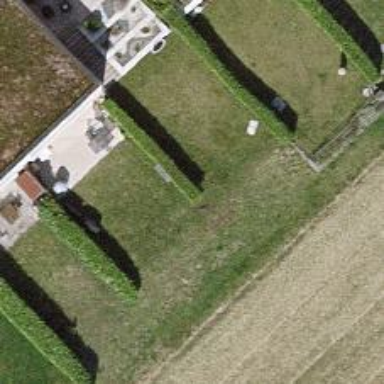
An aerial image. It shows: Hedge barrier.